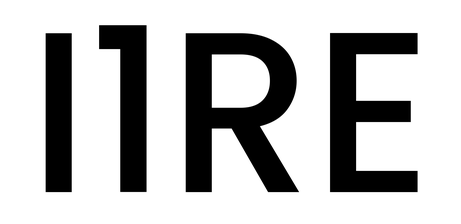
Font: Poppins-Medium